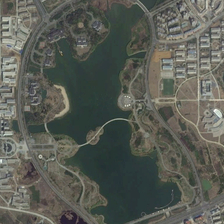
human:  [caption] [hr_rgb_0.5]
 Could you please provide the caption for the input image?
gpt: this is a lake in the city .

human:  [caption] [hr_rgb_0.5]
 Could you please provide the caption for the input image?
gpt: many buildings and a circle road are around a park with a large pond .

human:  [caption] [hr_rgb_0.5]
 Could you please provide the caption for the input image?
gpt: the buildings are tall and colorful and the water is deep green .

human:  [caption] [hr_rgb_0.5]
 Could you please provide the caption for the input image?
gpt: many buildings and a circle road are around a park with a large pond .

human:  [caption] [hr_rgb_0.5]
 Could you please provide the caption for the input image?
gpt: this is a lake in the city .